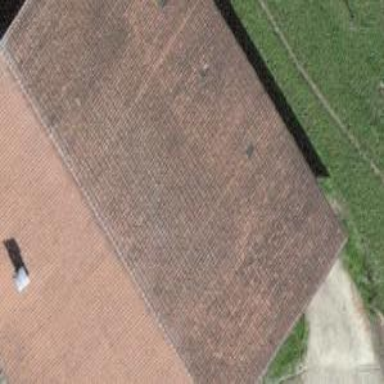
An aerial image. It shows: Farm auxiliary building with gabled roof.